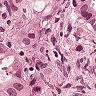
Metastatic tissue present: yes